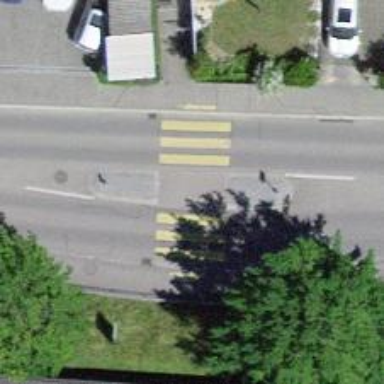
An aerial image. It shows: Uncontrolled crossing with zebra marking and island.